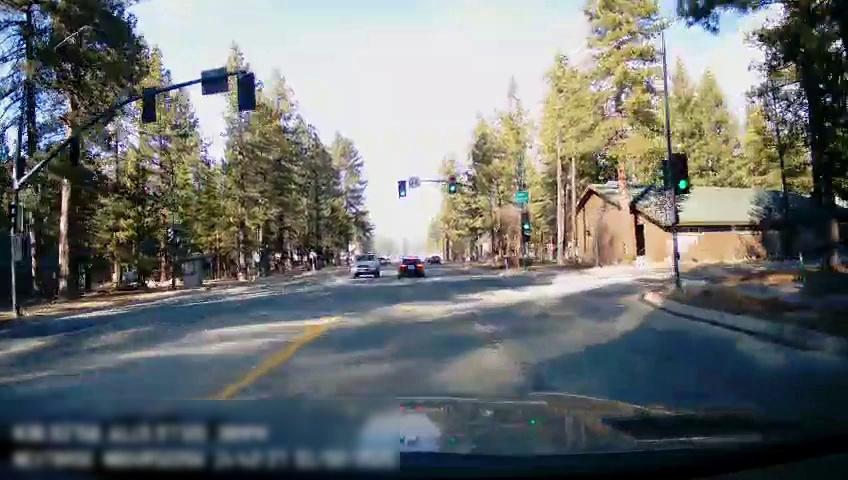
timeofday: Day
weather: Sunny
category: Drivable Space
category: Vehicles | SUV
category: Vehicles | Car
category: Lanes | Current Lane
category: Traffic | Signs
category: Traffic | Signs
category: Traffic | Lights
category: Traffic | Lights
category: Traffic | Lights
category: Traffic | Lights
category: Traffic | Lights
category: Traffic | Lights
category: Traffic | Lights